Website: crate-barrel
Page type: billing-address
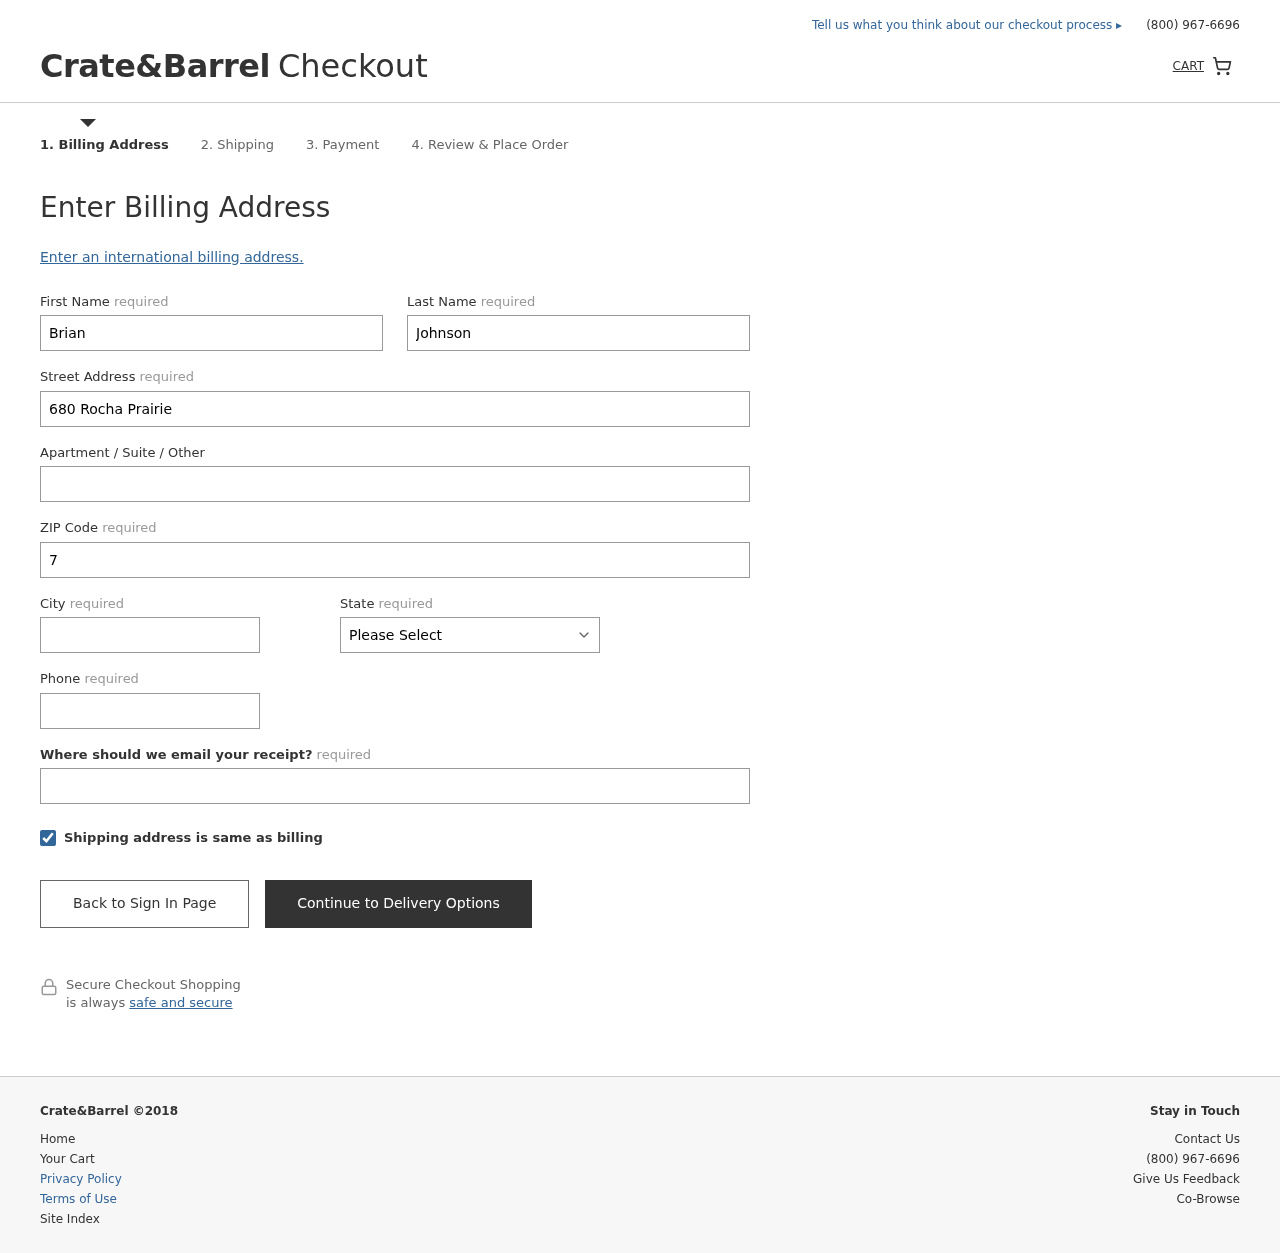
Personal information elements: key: PII_STATE
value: VI
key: PII_FIRSTNAME
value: Brian
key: PII_LASTNAME
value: Johnson
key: PII_STREET
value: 680 Rocha Prairie
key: PII_POSTCODE
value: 76948
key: PII_CITY
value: Morsebury
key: PII_PHONE
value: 4449151755
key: PII_EMAIL
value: brianjohnson@yahoo.com